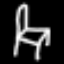
Label: chair